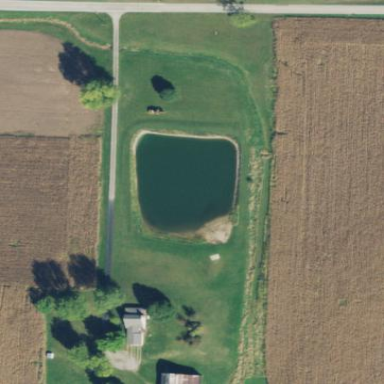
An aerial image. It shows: Swimming area next to pond. The pond is natural water feature.